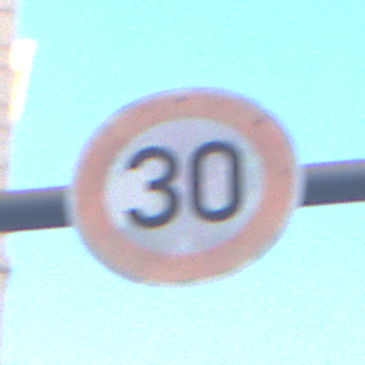
Verkehrszeichen: Geschwindigkeit30
Umgebung: Outdoor, Urban
Tageszeit: SunriseSunset
Wetter: Clear
Licht: Natural
Jahreszeit: NotSpecified
Kontrast: MediumContrast